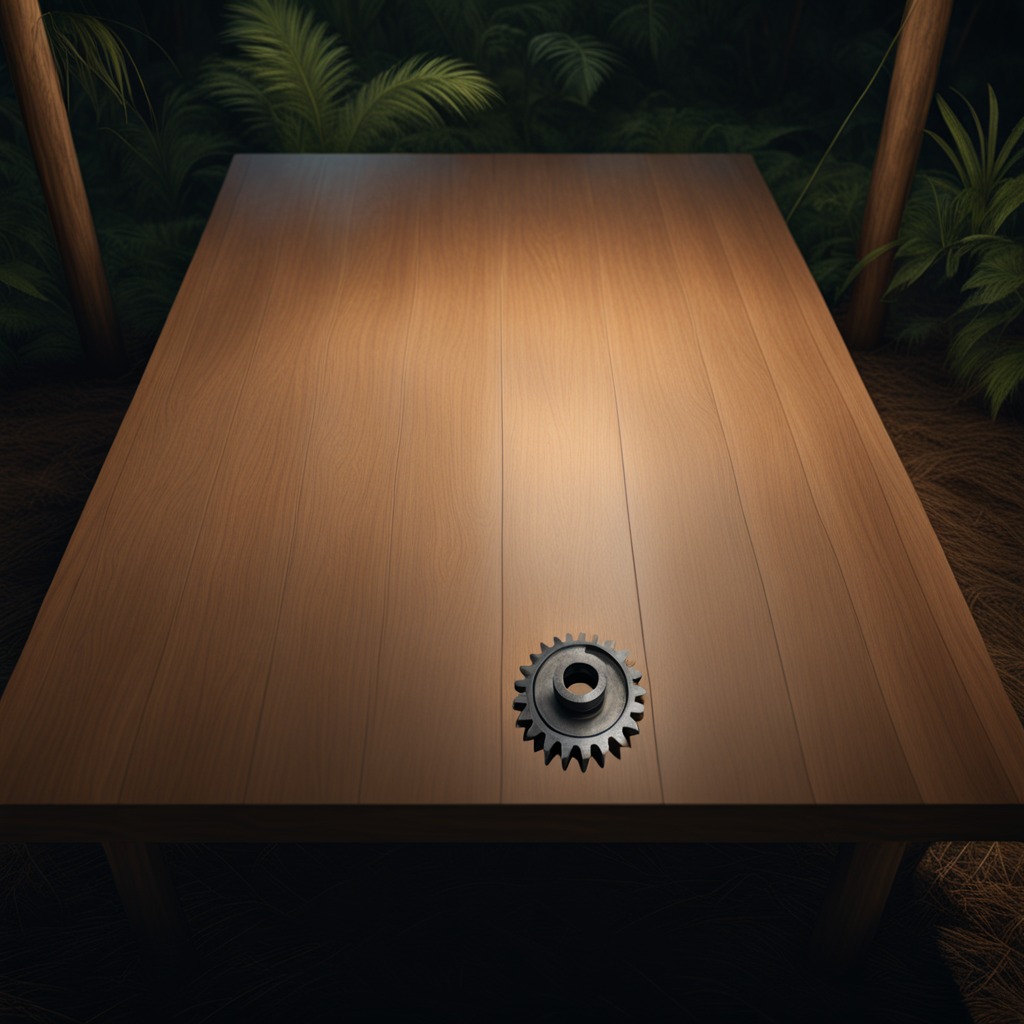
A steel gear with teeth is lying on the wooden table inside a jungle field workshop tent at night.